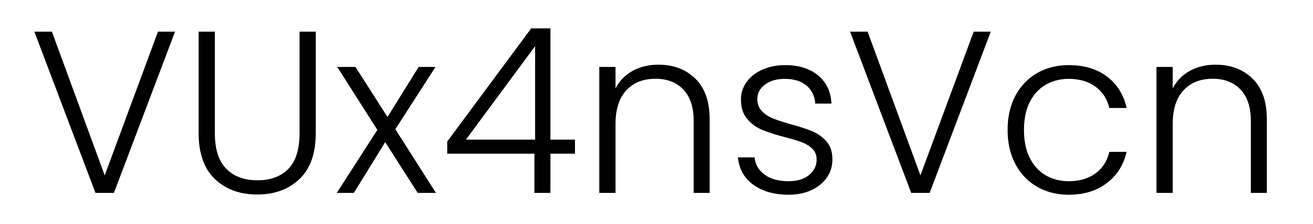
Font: Poppins-Light